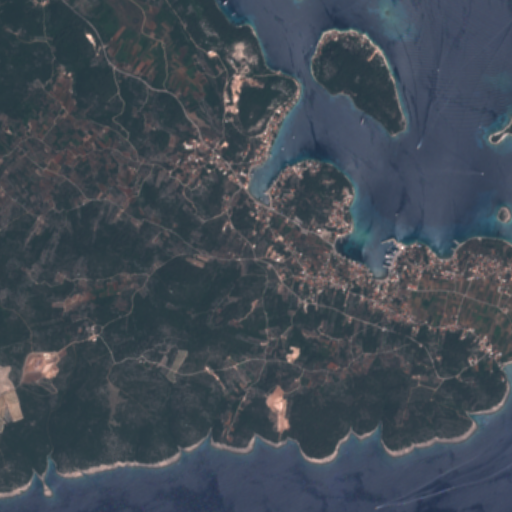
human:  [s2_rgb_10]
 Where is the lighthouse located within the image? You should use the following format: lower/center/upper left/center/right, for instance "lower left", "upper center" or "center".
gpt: The lighthouse is located in the center right of the image.
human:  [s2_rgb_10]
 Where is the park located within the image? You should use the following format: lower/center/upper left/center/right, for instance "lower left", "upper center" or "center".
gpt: The park is located in the center of the image.
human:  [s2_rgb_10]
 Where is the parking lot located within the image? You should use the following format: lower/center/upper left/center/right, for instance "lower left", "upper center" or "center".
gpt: The parking lot is located in the center right of the image.
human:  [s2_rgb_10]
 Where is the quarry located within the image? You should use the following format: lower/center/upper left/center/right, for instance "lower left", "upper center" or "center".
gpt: The quarry is located in the lower left of the image.
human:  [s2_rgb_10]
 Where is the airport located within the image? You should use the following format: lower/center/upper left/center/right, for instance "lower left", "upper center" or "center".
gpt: There is no airport in the image.